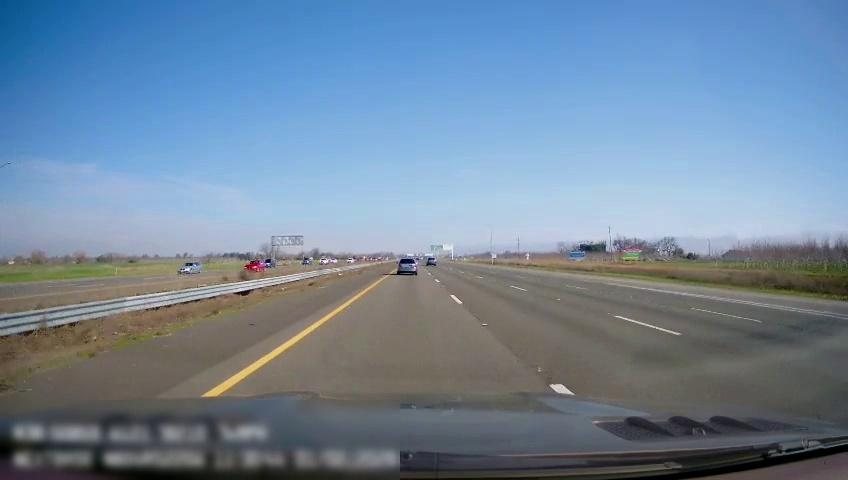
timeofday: Day
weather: Sunny
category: Drivable Space
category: Drivable Space
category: Vehicles | SUV
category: Vehicles | Car
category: Vehicles | Car
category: Vehicles | Car
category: Vehicles | SUV
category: Lanes | Current Lane
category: Lanes | Current Lane
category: Lanes | Alternate Lane
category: Lanes | Alternate Lane
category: Lanes | Alternate Lane
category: Lanes | Alternate Lane
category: Lanes | Opposite Lane
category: Lanes | Opposite Lane